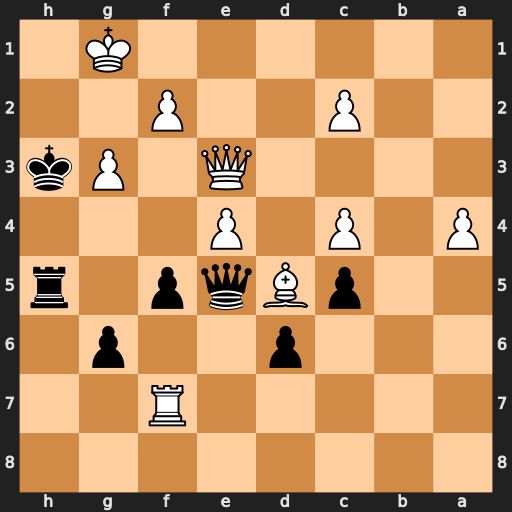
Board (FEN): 8/5R2/3p2p1/2pBqp1r/P1P1P3/4Q1Pk/2P2P2/6K1
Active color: b
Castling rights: -
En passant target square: -
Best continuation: Qa1+ Qe1 Qxe1#